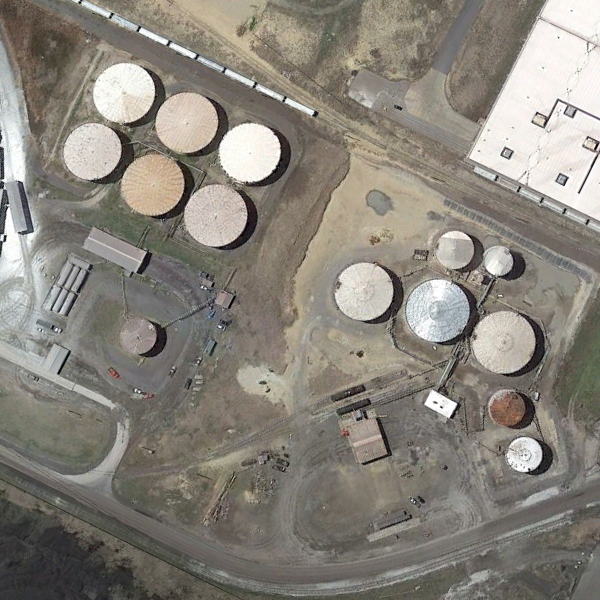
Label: StorageTanks